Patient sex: F
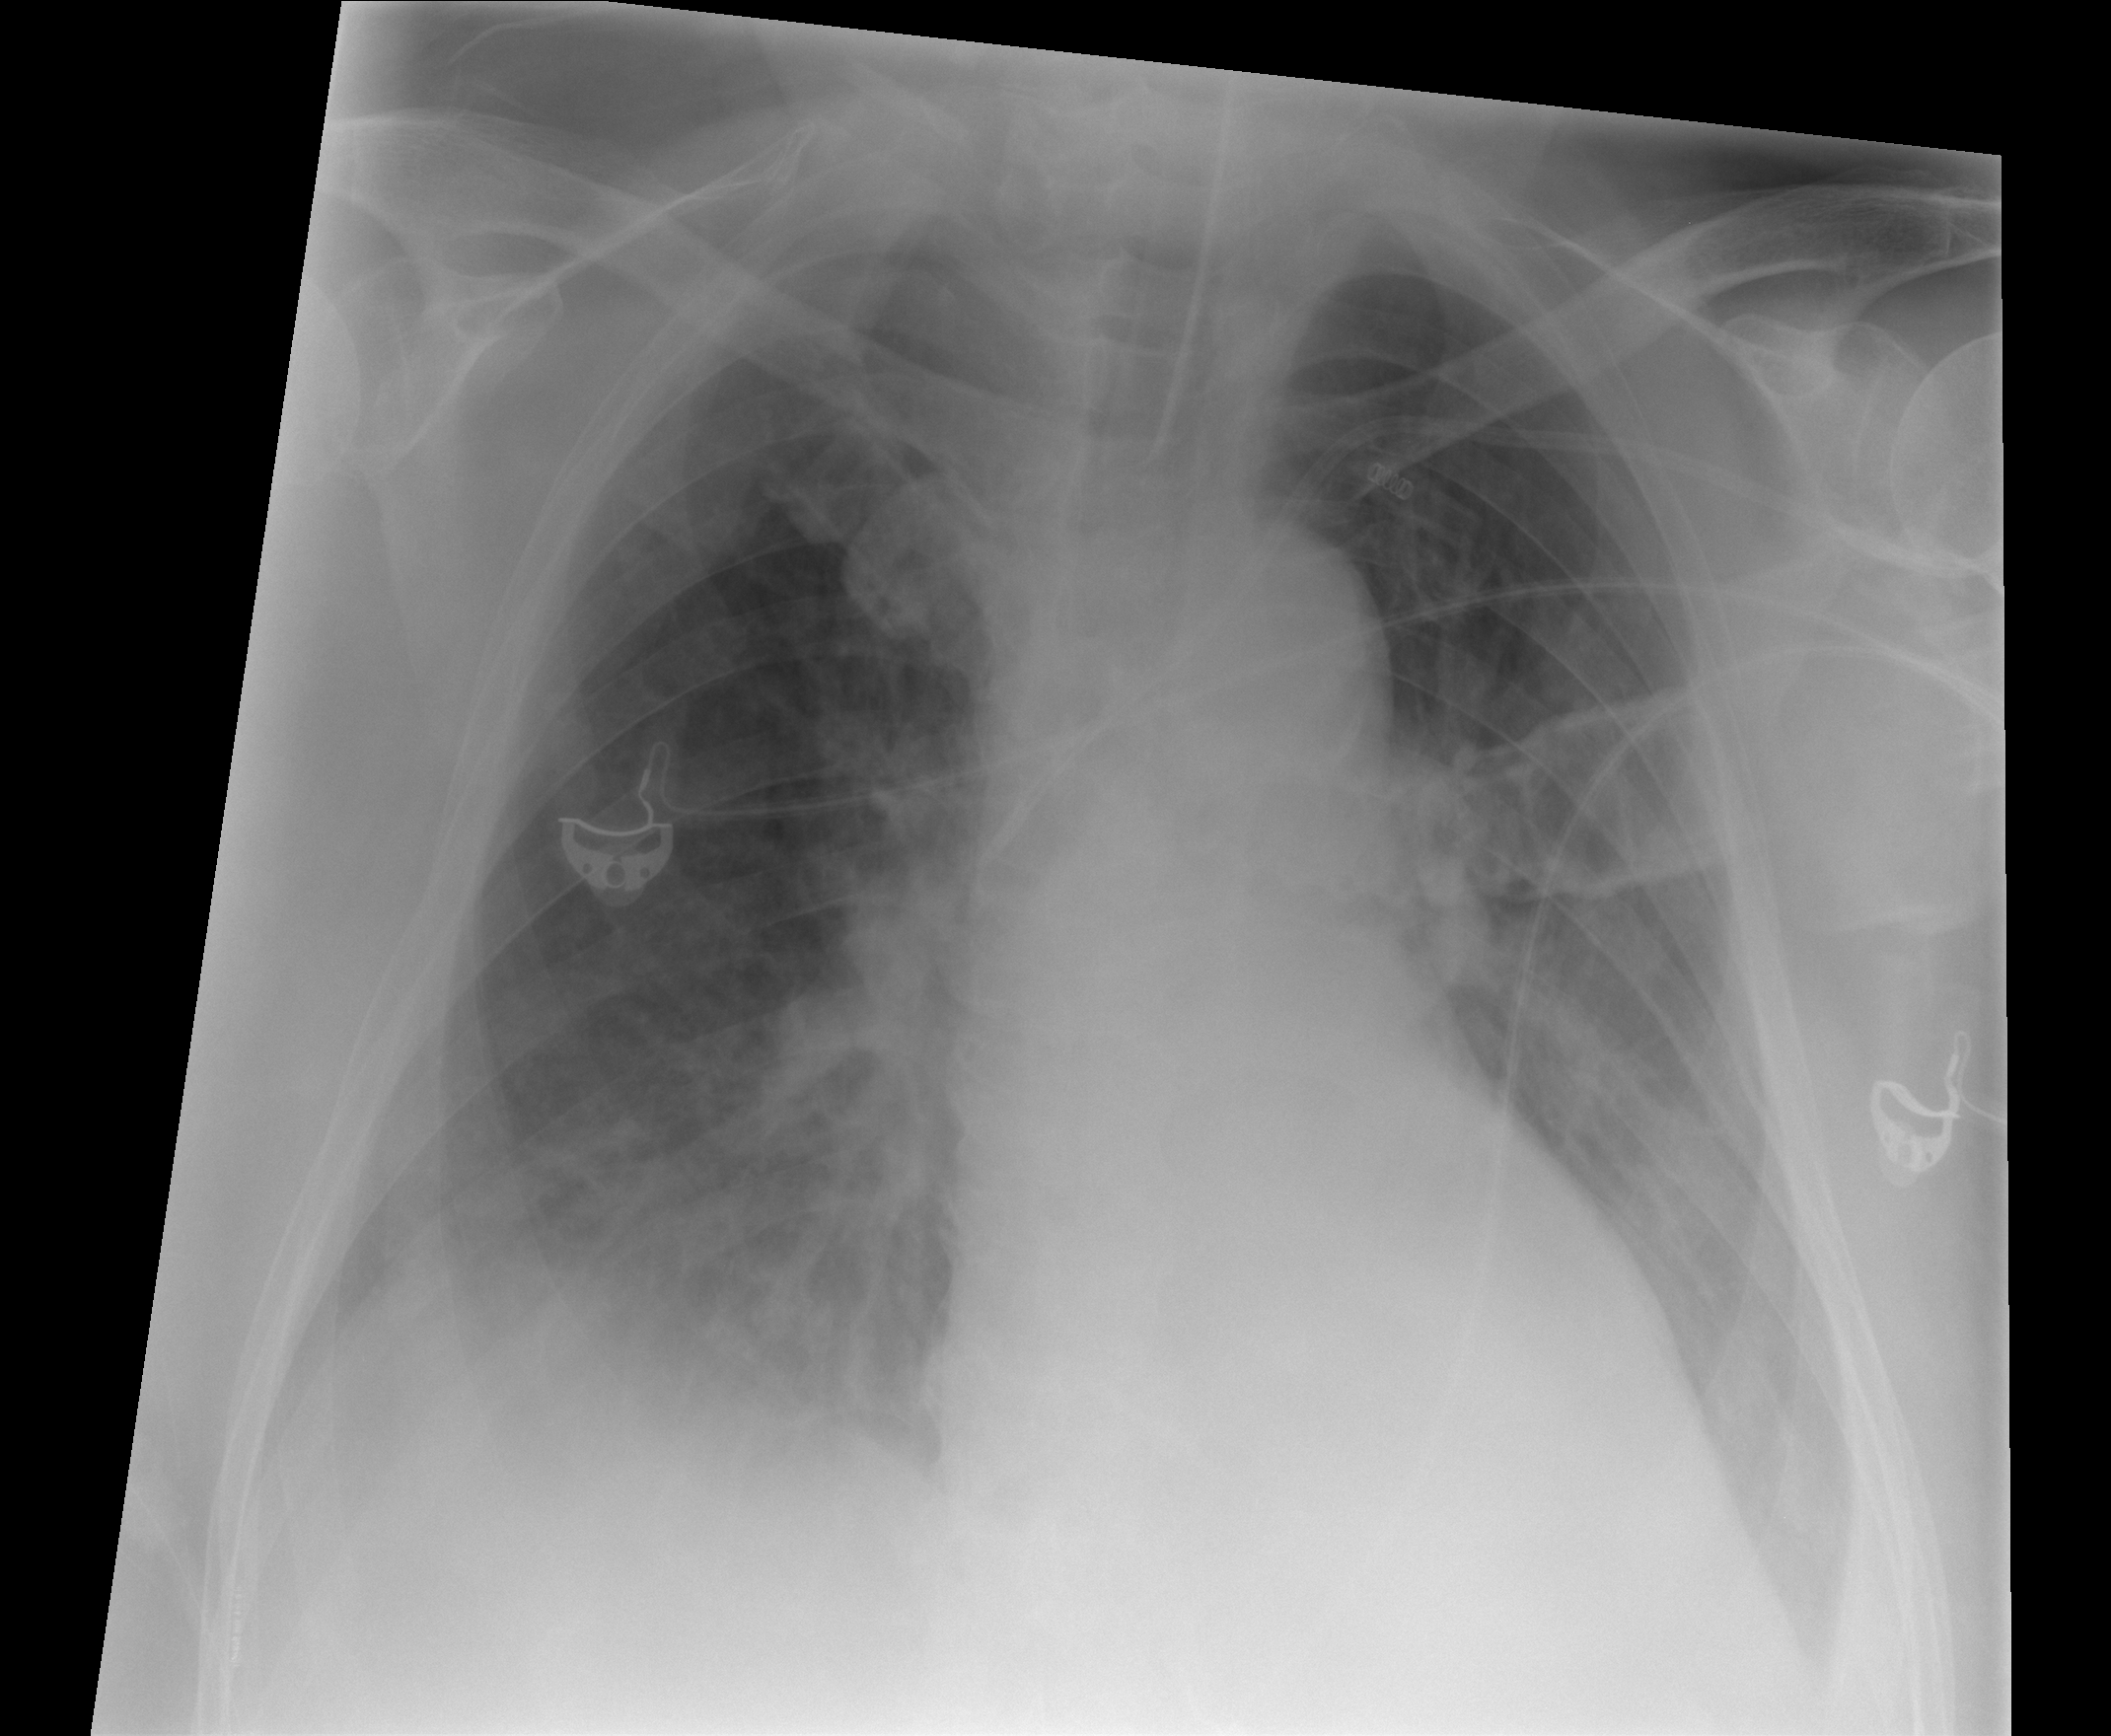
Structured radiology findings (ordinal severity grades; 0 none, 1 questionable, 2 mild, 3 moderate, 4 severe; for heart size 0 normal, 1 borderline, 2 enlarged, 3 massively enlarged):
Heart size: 2
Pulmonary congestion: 2
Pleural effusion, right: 0
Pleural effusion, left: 0
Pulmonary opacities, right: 2
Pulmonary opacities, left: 2
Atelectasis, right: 2
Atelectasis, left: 2